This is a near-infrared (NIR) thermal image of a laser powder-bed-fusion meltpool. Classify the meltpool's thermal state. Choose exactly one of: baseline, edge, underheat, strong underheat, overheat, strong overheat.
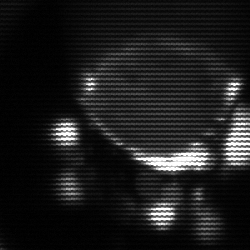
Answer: edge